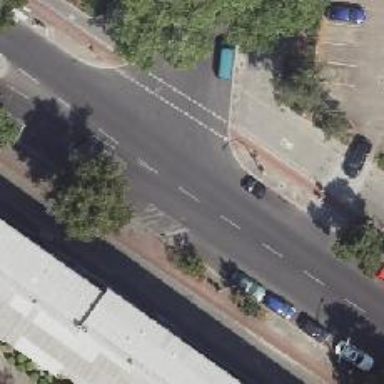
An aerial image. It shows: Unmarked crossing on footway.